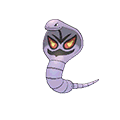
Pok\u00e9mon: arbok